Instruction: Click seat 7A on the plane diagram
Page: seats
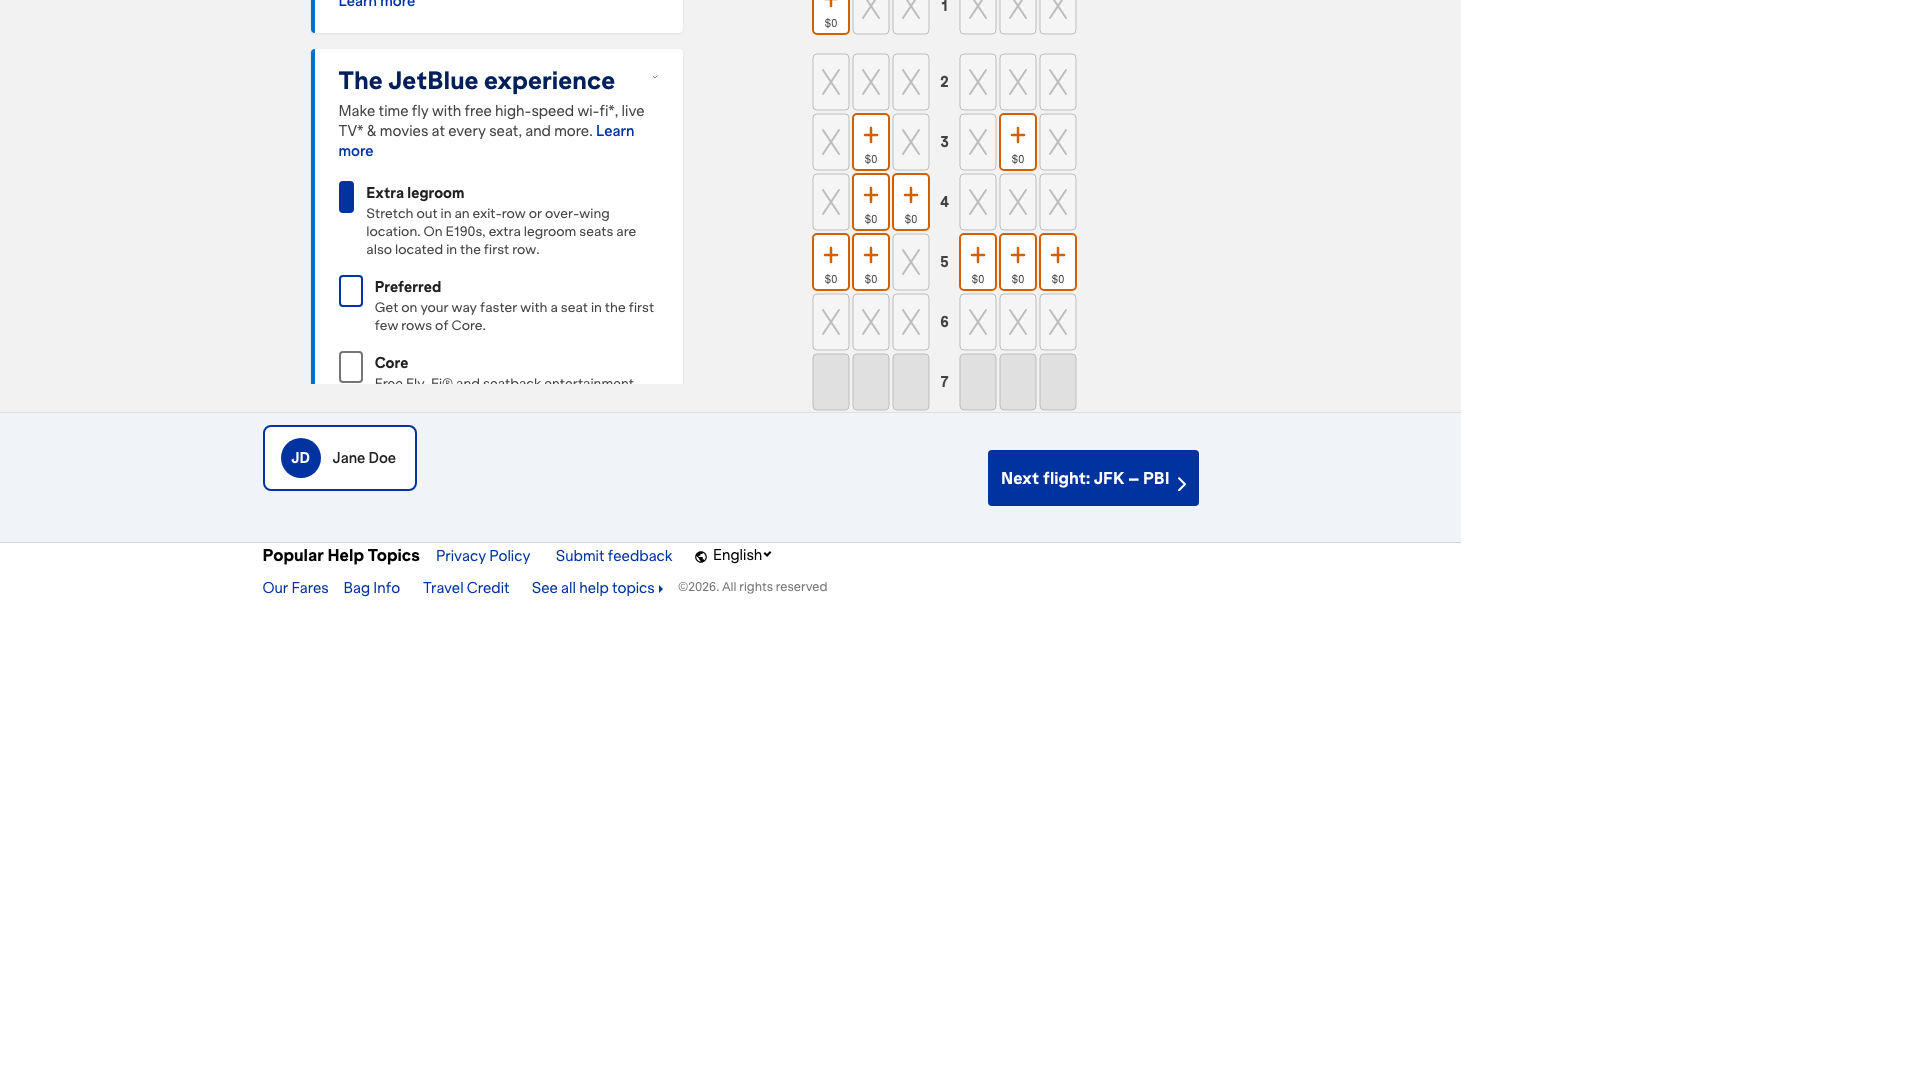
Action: click